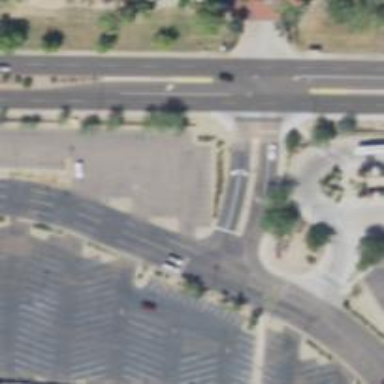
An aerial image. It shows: Solid stop line on the road marking.